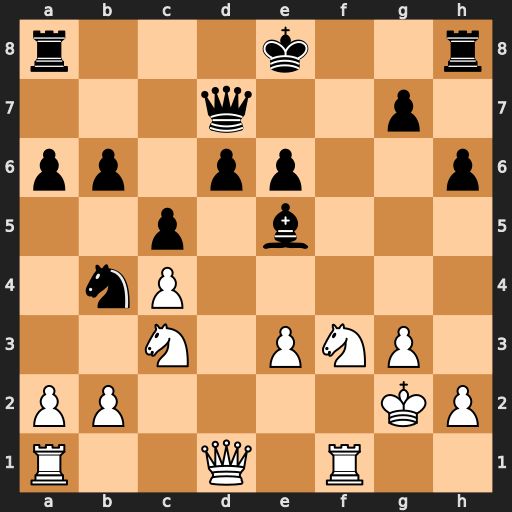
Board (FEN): r3k2r/3q2p1/pp1pp2p/2p1b3/1nP5/2N1PNP1/PP4KP/R2Q1R2
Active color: w
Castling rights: kq
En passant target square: -
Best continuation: Nxe5